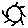
Label: sun